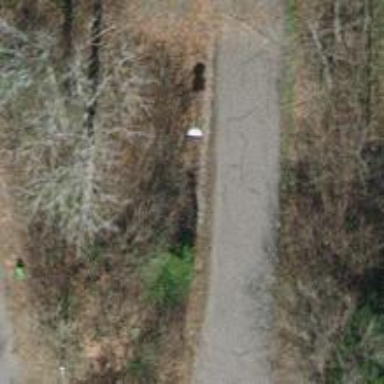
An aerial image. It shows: Unclassified road with paved surface.